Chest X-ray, PA view. Patient: 64 years old, sex F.
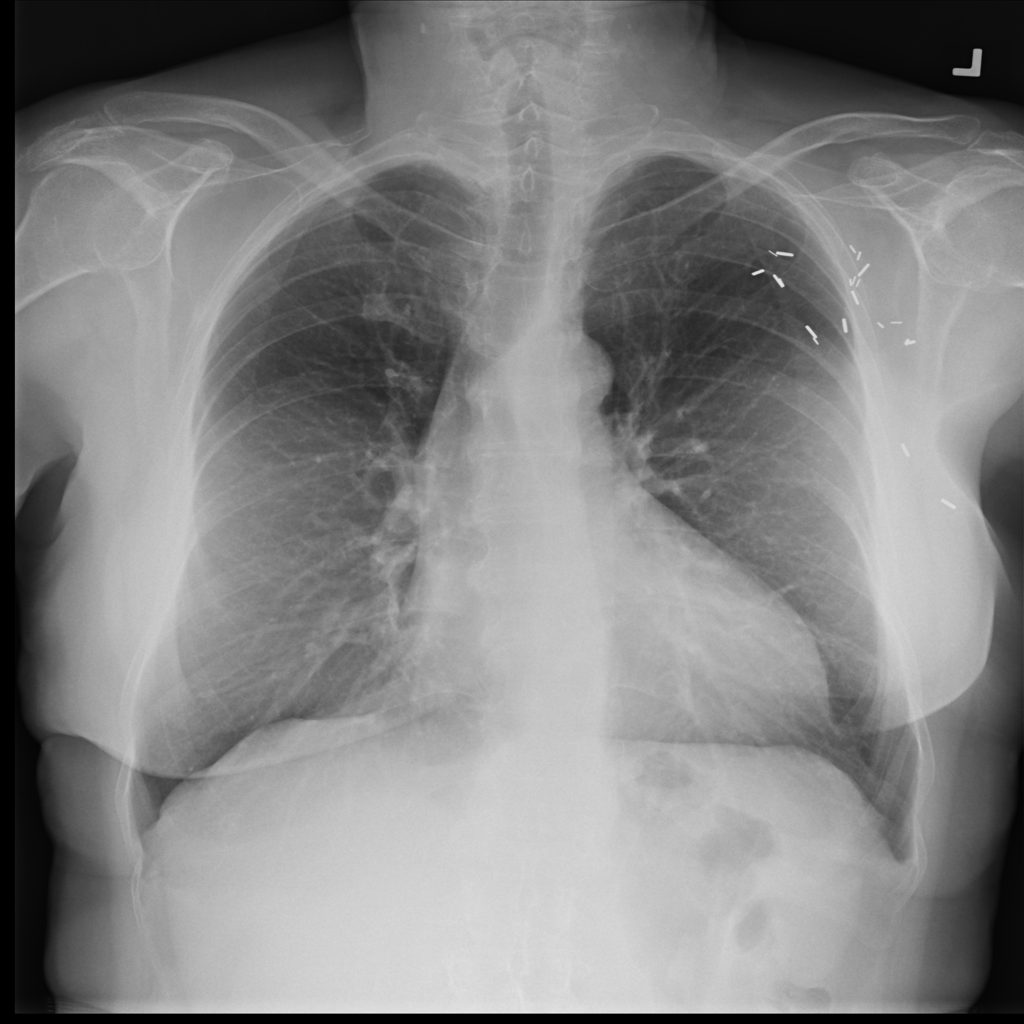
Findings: No Finding